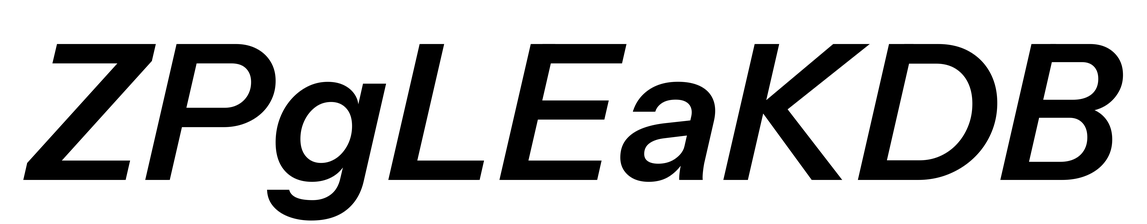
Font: InstrumentSans-Italic_SemiBold_Italic